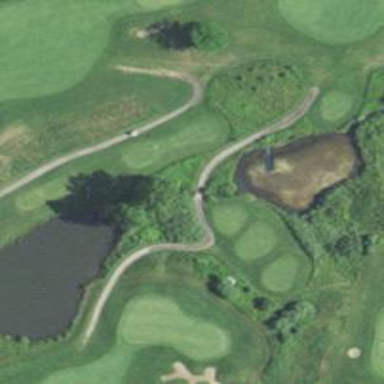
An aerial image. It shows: Asphalt service road that appears to be golf cart path.